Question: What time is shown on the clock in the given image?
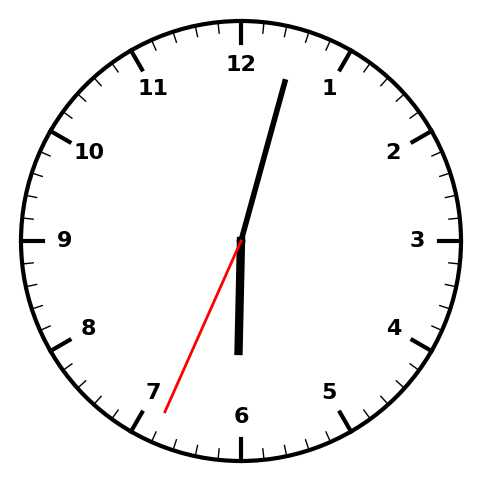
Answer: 06:02:34